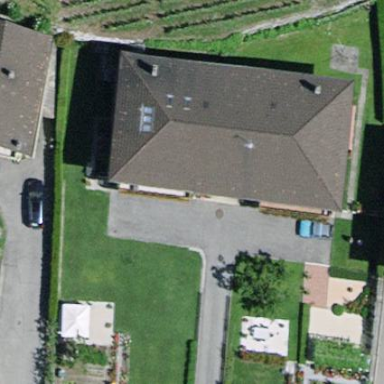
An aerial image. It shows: Building with hipped roof.